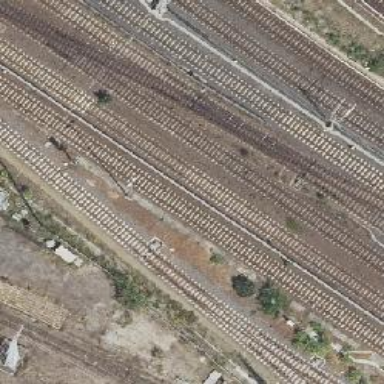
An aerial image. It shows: Rail yard with electrified contact lines for the railway.